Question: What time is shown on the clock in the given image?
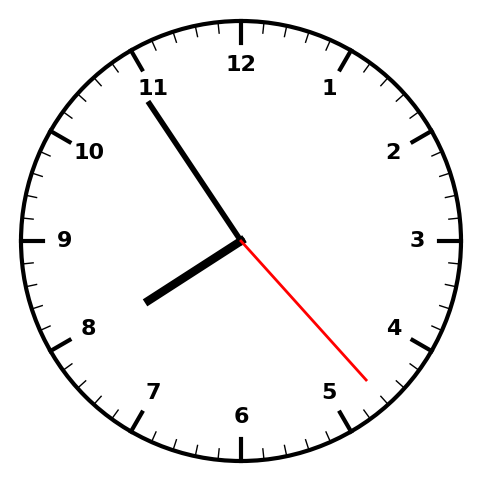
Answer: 07:54:23